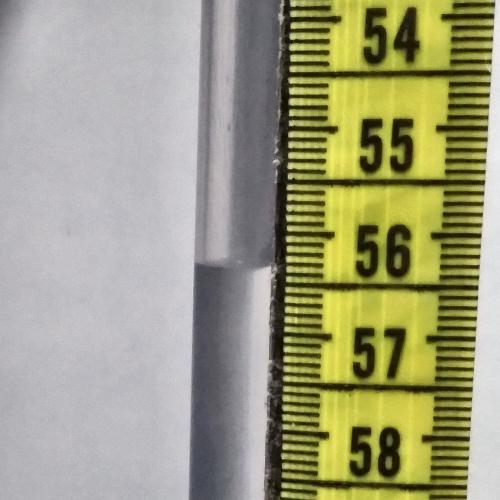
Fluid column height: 56.3 cm